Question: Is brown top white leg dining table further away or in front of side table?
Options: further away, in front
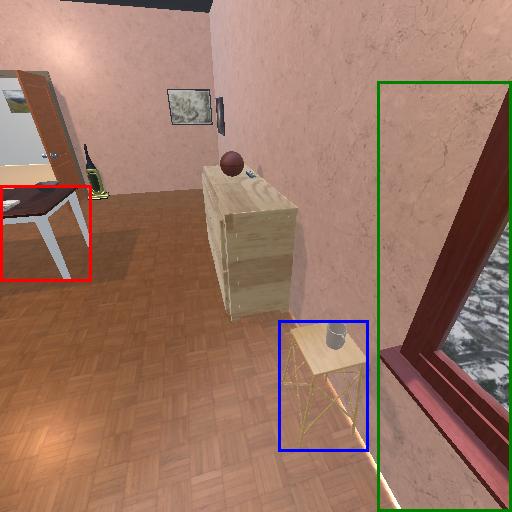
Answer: further away